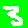
Digit: 3